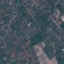
Land use / land cover class: Residential